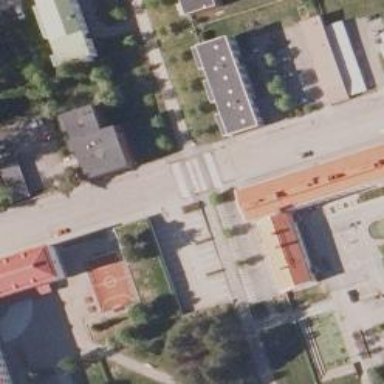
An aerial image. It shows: Cycleway with asphalt surface and zebra crossing.